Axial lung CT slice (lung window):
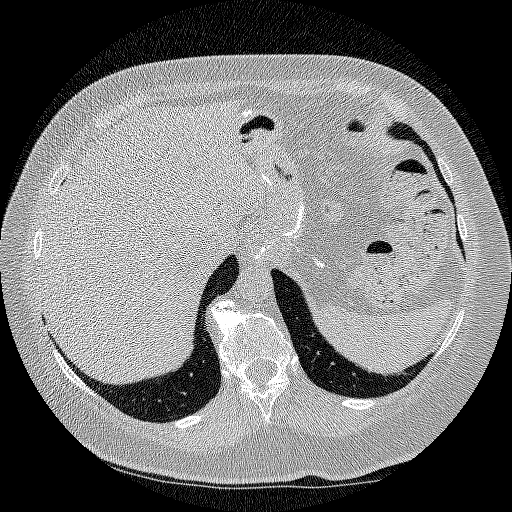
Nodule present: no